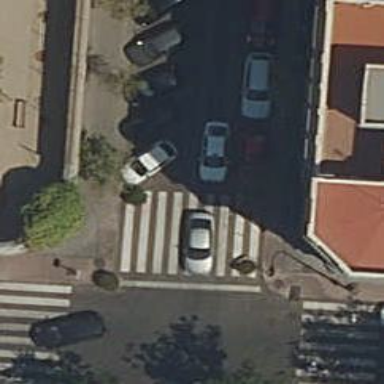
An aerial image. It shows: Zebra crossing on the road.